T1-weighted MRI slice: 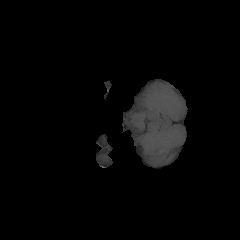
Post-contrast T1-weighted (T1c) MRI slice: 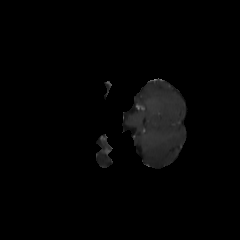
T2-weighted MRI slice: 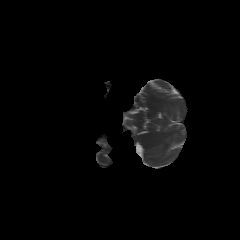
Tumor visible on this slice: no